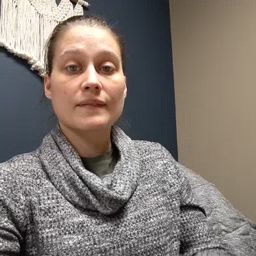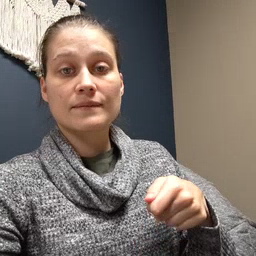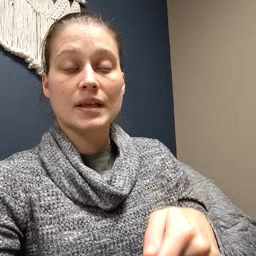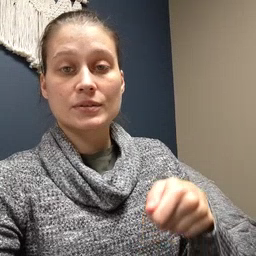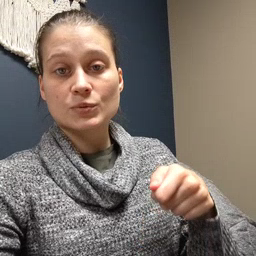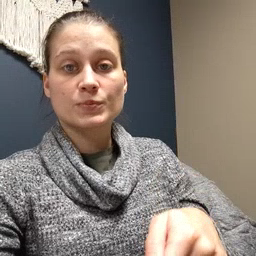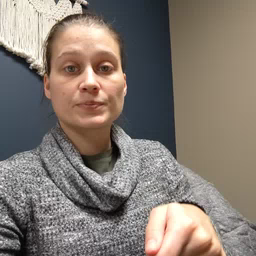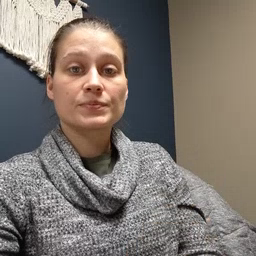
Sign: vacuum